Question: '''
<asp:Repeater ID="rptDetails" runat="server" OnItemDataBound="rptDetails_ItemDataBound">
<HeaderTemplate>
<table width="100%" cellpadding="0" cellspacing="0" border="0" class="table_box">
</HeaderTemplate>
<ItemTemplate>
<tr>
<td style="width: 200px; text-align: left; vertical-align: top" class="pf14">
<asp:Label ID="lblLoginId" runat="server" Text='<%#Eval("LoginId")%>' Visible="false"></asp:Label>
</td>
<td align="left" valign="top">
<asp:Repeater ID="rptSubDetails" runat="server" OnItemDataBound="rptSubDetails_ItemDataBound">
<HeaderTemplate>
<table width="100%" cellpadding="0" cellspacing="0" border="0" style="padding: 5px;"
class="separator">
</HeaderTemplate>
<ItemTemplate>
<tr>
<td style="width: 300px; text-align: left; background-color: #e4e4e4; padding: 5px;"
class="pf14">
<asp:CheckBox ID="chkMain" runat="server" />
<asp:Label ID="lTitle" runat="server" Text='<%#Eval("Title")%>'></asp:Label>
</td>
</tr>
<tr>
<td valign="top">
<asp:Repeater ID="rptInnerDetails" runat="server" OnItemCommand="rptInnerDetails_ItemCommand">
<HeaderTemplate>
<table width="100%" cellpadding="0" cellspacing="0" border="0" style="padding: 5px;">
</HeaderTemplate>
<ItemTemplate>
<tr>
<td align="center" width="50px">
**<asp:CheckBox ID="chkSub" runat="server" />**
</td>
<td align="left" class="pf14">
<b>Comment :</b>
<asp:Label ID="lblComment" runat="server"><%# Eval("Comment") %></asp:Label>
</td>
</tr>
</ItemTemplate>
<FooterTemplate>
</table>
</FooterTemplate>
</asp:Repeater>
</td>
</tr>
</ItemTemplate>
<FooterTemplate>
</table>
</FooterTemplate>
</asp:Repeater>
</td>
</tr>
<tr>
<td class="separator"></td>
</tr>
</ItemTemplate>
<FooterTemplate>
</table>
</FooterTemplate>
</asp:Repeater>
'''
COde which is not working as expected....
'''
<script type="text/javascript">
function toggleSelectionUsingHeaderCheckBox() {
$("input[name$='chkMain']").each(function () {
if ($("input[name$='chkMain']").prop('checked')) {
$("input[name$='chkSub']").prop('checked', true);
}
else
{ $("input[name$='chkSub']").prop('checked', false);
}
});
}
</script>
'''
**Hello i want to check uncheck checkbox using jquery i have tried but when i check the main check box all the Sub checkbox get checked...
I want to check only those who are the child of main checkbox.**

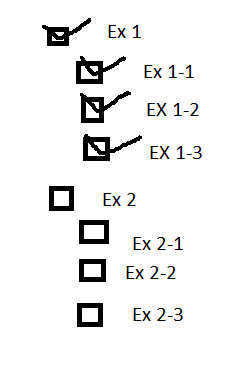
Answer: Use this : find parent 'tr' and then next 'tr' to it. And find all sub checkboxes inside next 'tr' and check or uncheck them.
'''
<script type="text/javascript">
$("input[name$='chkMain']").change(function () {
// get all child checkbox
var $subCheckbox = (this).closest('tr').next('tr').find("input[name$='chkSub']");
// check or uncheck child
$subCheckbox.prop('checked', $(this).prop('checked'));
});
</script>
'''